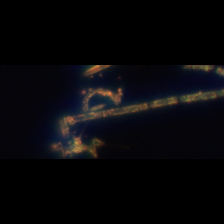
Taxon: Diatom_aggregate
Group: Diatoms